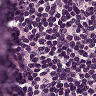
Metastatic tissue present: no